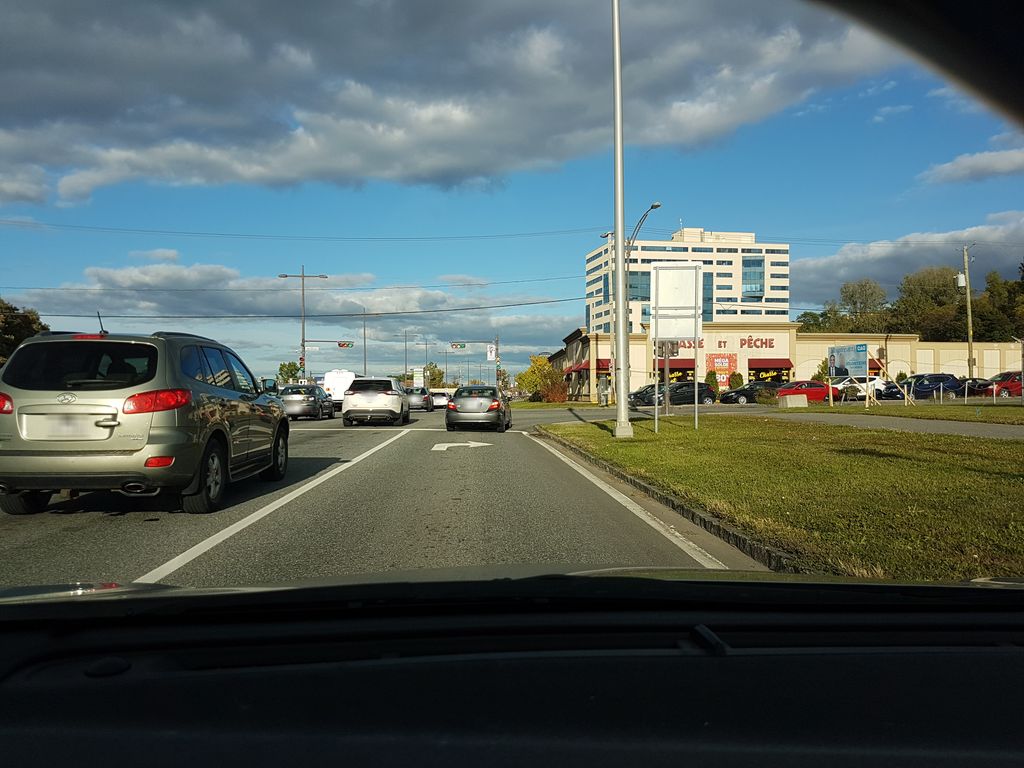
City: quebec_city